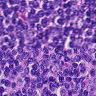
Metastatic tissue present: no